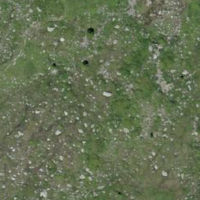
EUNIS habitat code: 26
Species observed at this site:
Cupido minimus
Cyaniris semiargus